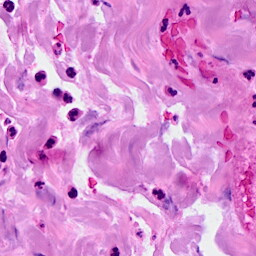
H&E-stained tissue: Breast